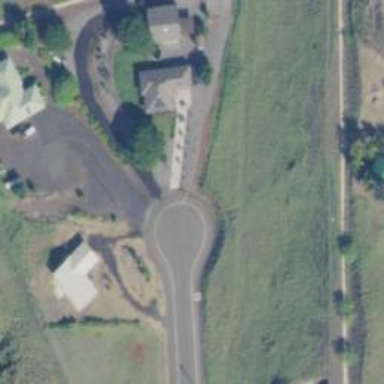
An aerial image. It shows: Turning circle on the road.